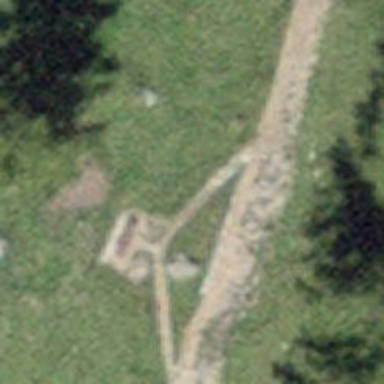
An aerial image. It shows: Bench for seating.